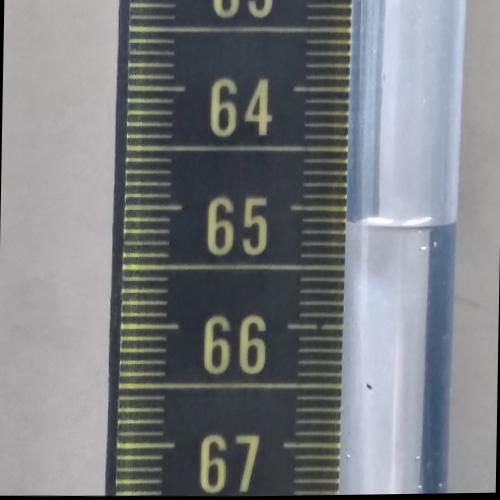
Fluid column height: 65.1 cm